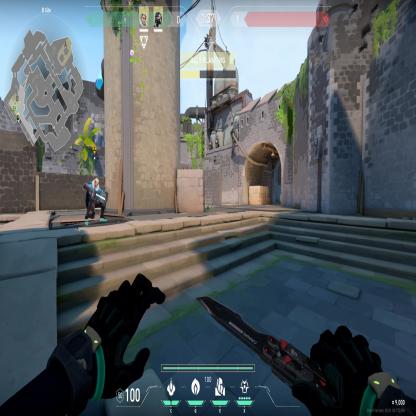
Label: teammate